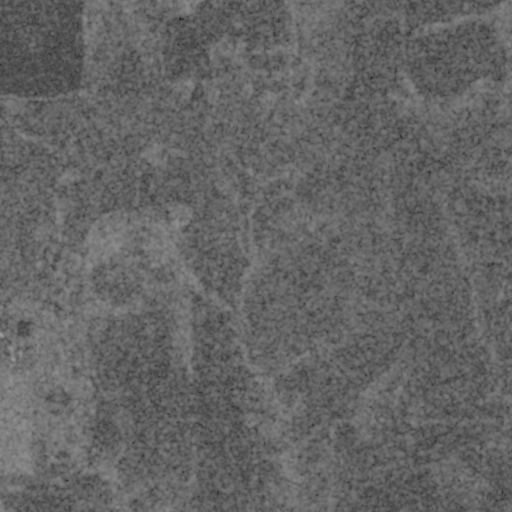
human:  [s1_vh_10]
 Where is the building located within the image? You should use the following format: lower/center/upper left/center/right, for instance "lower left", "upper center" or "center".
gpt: The building is located in the center of the image.
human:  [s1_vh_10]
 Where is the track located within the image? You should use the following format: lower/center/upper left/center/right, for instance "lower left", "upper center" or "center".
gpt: There is no track in the image.

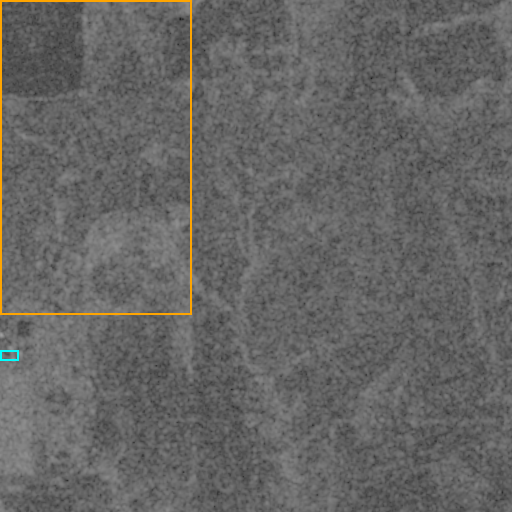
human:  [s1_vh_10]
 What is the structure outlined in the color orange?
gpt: The structure outlined in orange is a crop field.
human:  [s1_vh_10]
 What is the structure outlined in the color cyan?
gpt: The structure outlined in cyan is a building.
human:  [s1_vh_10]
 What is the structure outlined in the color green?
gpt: There is no green outline.